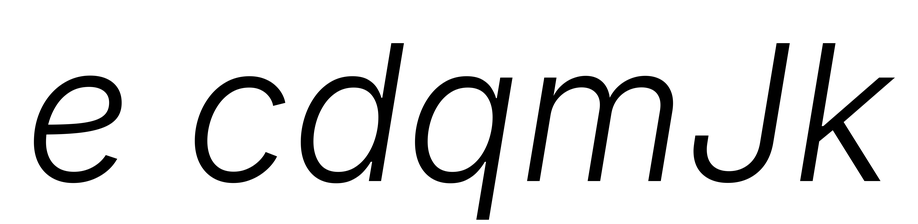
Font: Inter-Italic_Light_Italic